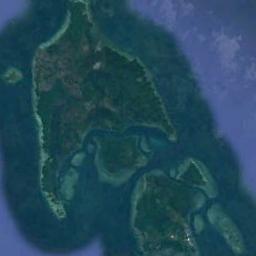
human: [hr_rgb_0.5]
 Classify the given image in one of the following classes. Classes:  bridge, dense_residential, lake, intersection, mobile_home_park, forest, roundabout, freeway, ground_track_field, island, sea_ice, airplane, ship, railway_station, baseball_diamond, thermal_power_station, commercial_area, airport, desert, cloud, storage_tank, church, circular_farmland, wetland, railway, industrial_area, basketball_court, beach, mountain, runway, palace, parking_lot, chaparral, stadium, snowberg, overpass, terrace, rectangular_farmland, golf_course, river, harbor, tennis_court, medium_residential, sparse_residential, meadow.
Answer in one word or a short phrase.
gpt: island